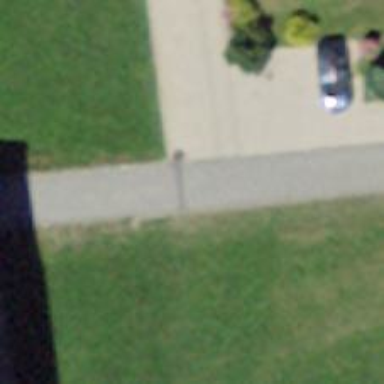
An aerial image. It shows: Paved driveway road for service vehicles.